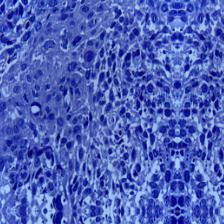
Diagnosis: OSCC